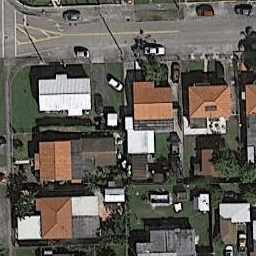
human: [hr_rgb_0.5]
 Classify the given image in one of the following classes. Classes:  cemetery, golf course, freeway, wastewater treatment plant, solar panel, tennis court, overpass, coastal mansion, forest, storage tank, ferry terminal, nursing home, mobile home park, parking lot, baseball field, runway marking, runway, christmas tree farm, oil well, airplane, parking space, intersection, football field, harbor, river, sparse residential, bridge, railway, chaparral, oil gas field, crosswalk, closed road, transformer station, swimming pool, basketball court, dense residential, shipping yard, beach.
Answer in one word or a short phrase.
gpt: dense residential